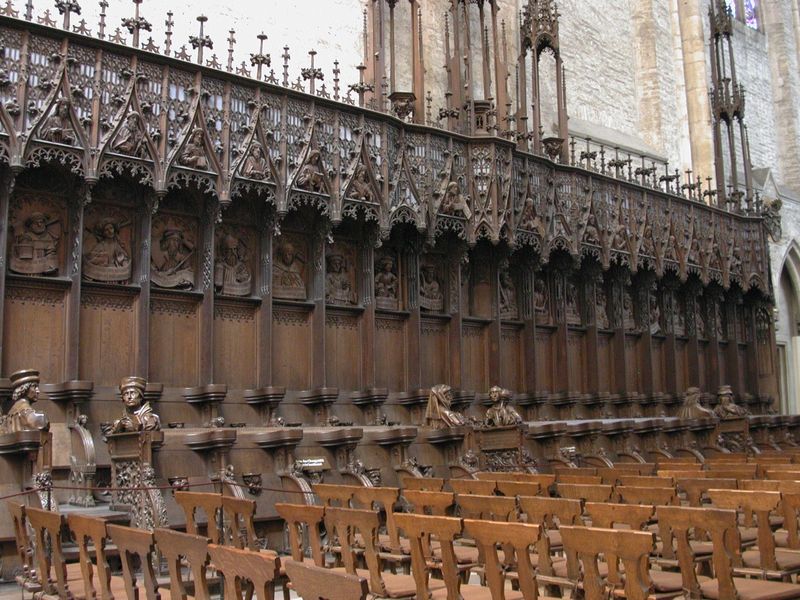
Titel: Chorgestühl
Künstler: Michel Erhart
Standort: Ulm, Münster (EU - D - BW)
Schlagwörter: kopf, braun, holz, stuhl, wand, kirche, sitz, stuck, kathedrale, schnitzerei, kpf